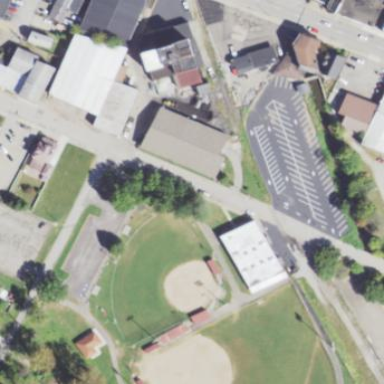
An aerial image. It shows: Softball pitch for leisure land activities.